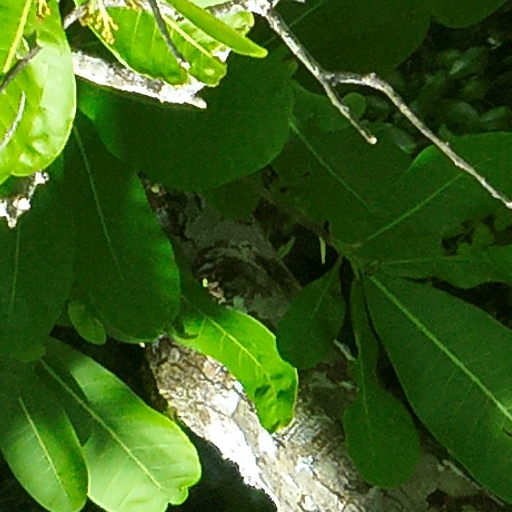
Species: Anacardium excelsum
GBIF accepted scientific name: Anacardium excelsum
Crown area (m\u00b2): 652.16